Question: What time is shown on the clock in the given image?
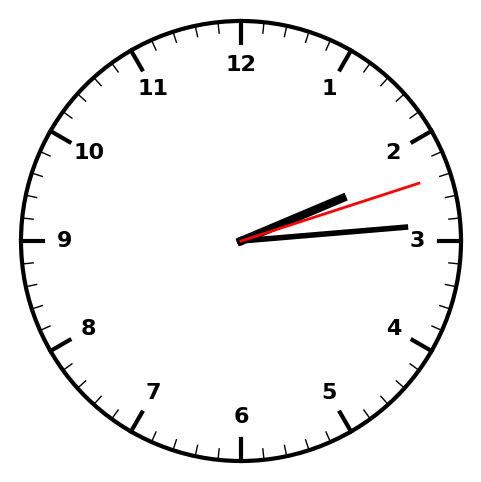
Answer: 02:14:12